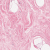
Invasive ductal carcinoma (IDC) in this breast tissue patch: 0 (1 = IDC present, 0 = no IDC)